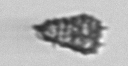
Label: Syracosphaera_pulchra